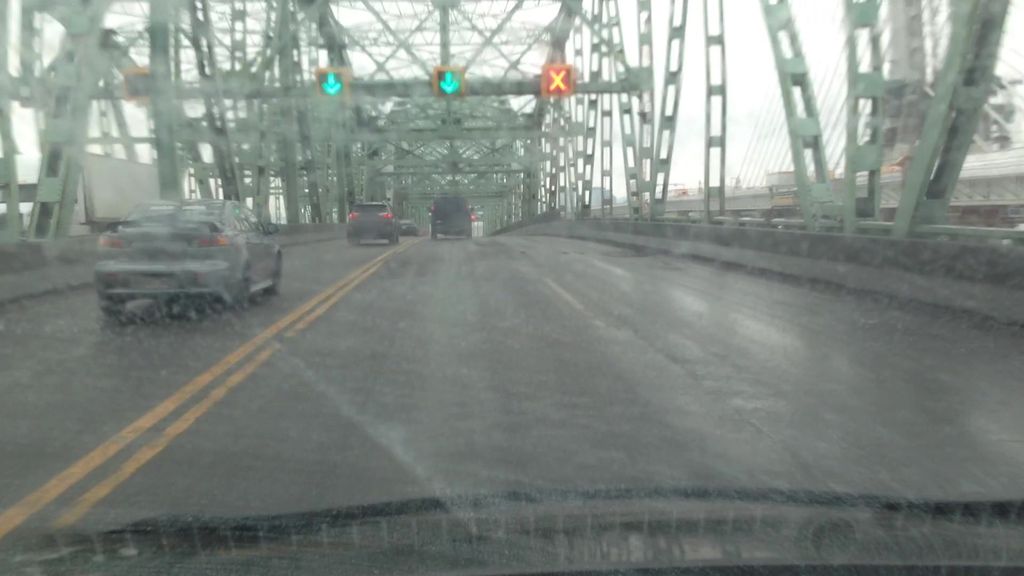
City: montreal